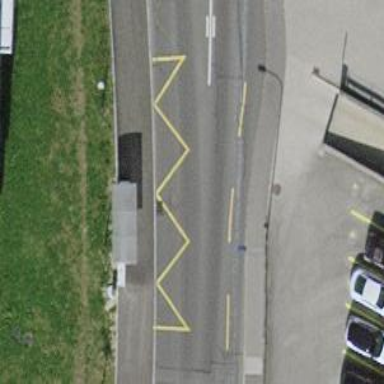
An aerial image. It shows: Bus stop with platform for public transport.